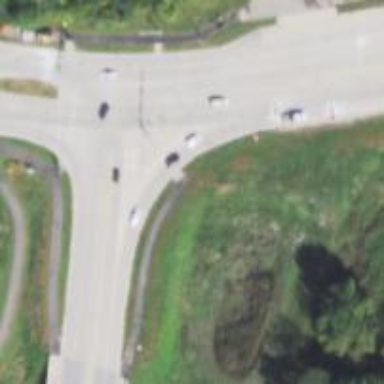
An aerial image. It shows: Asphalt road with primary link designation.